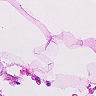
Metastatic tissue present: no